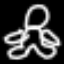
Label: frog